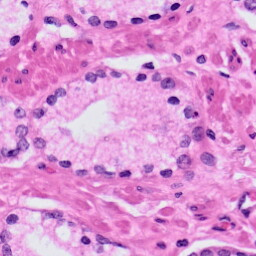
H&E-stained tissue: Prostate